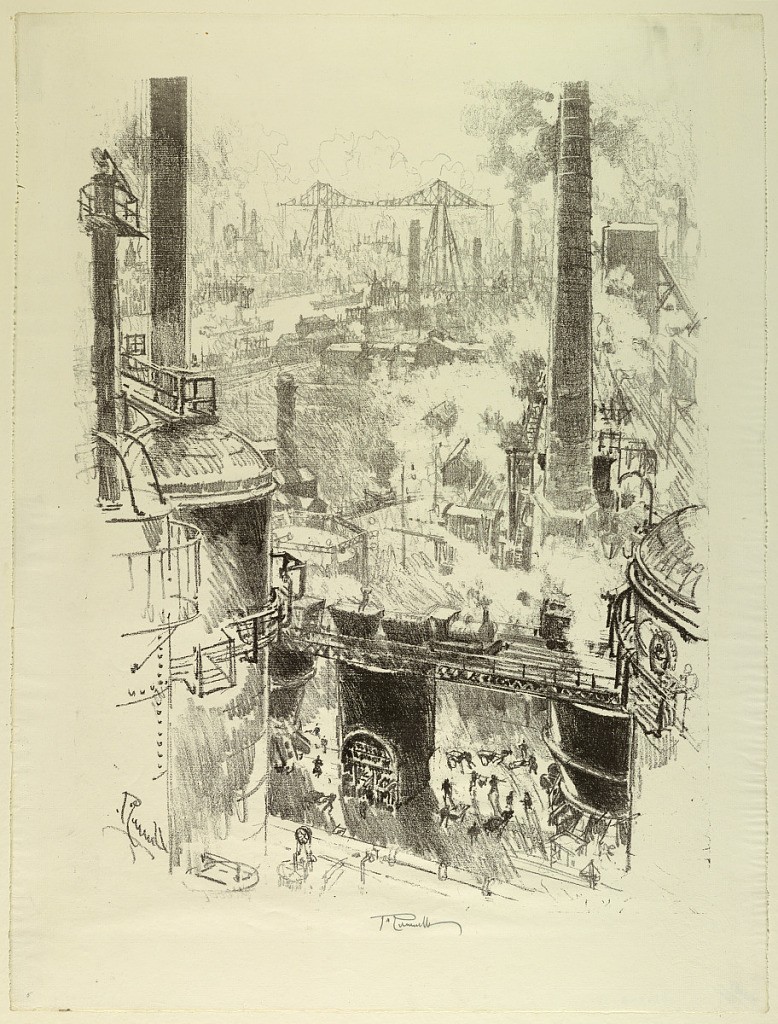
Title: From the Tops of the Furnaces
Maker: Joseph Pennell, American, active England, 1857–1926
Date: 1916
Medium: Lithograph on ivory laid paper
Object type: Print
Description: Looking down on the blast furnaces from above, a large smoke stack on either side. Below, in the foreground, small figures rushing around with wheel barrows.